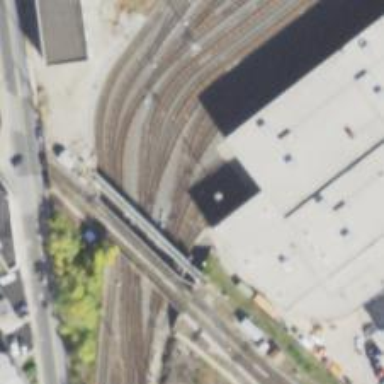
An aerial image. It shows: Electrified rail passing through service yard.